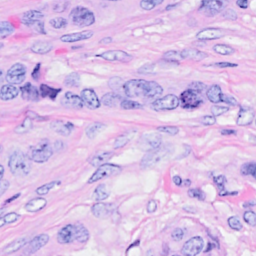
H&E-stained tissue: Breast